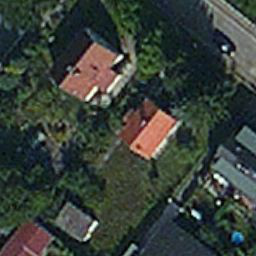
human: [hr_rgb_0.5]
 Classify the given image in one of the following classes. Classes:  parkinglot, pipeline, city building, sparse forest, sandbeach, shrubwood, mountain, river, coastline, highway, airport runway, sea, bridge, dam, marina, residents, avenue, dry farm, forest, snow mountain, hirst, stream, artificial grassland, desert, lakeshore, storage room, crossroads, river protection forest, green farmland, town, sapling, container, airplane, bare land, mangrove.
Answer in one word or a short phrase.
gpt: residents